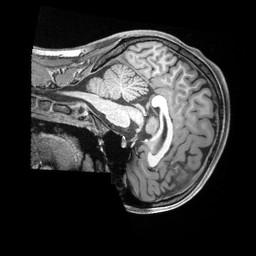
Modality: T1w
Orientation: sagittal
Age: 21
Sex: female
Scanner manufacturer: siemens
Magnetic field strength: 3 T
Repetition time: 2.4 s
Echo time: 0.00226 s